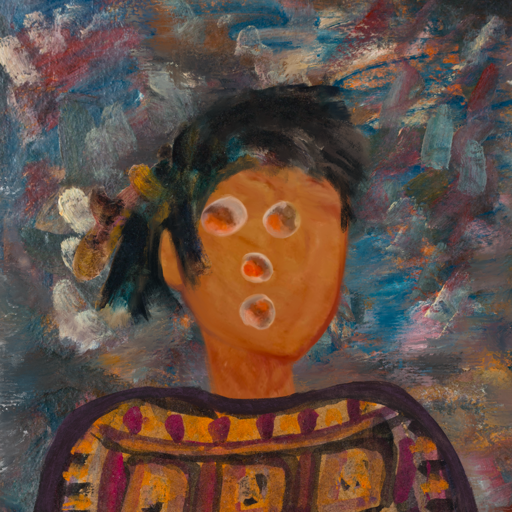
Background: Boggyland, Head And Neck Front: Pious_Lady, Face Front: Rupkatha, Bust: Doll, Hair Front: Pipe, Head Accessory: Blank, Second Necklace: Blank, Necklace: Blank, Baby: Blank